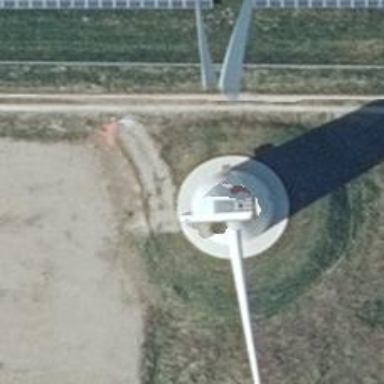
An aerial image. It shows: Wind turbine generator that utilizes wind as its source for generating electricity. It is of the horizontal axis type.